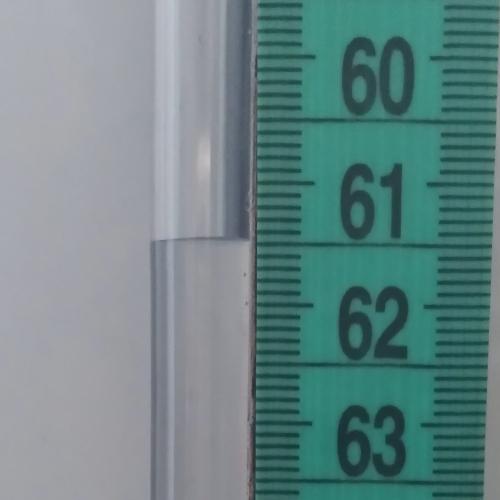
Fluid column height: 61.5 cm